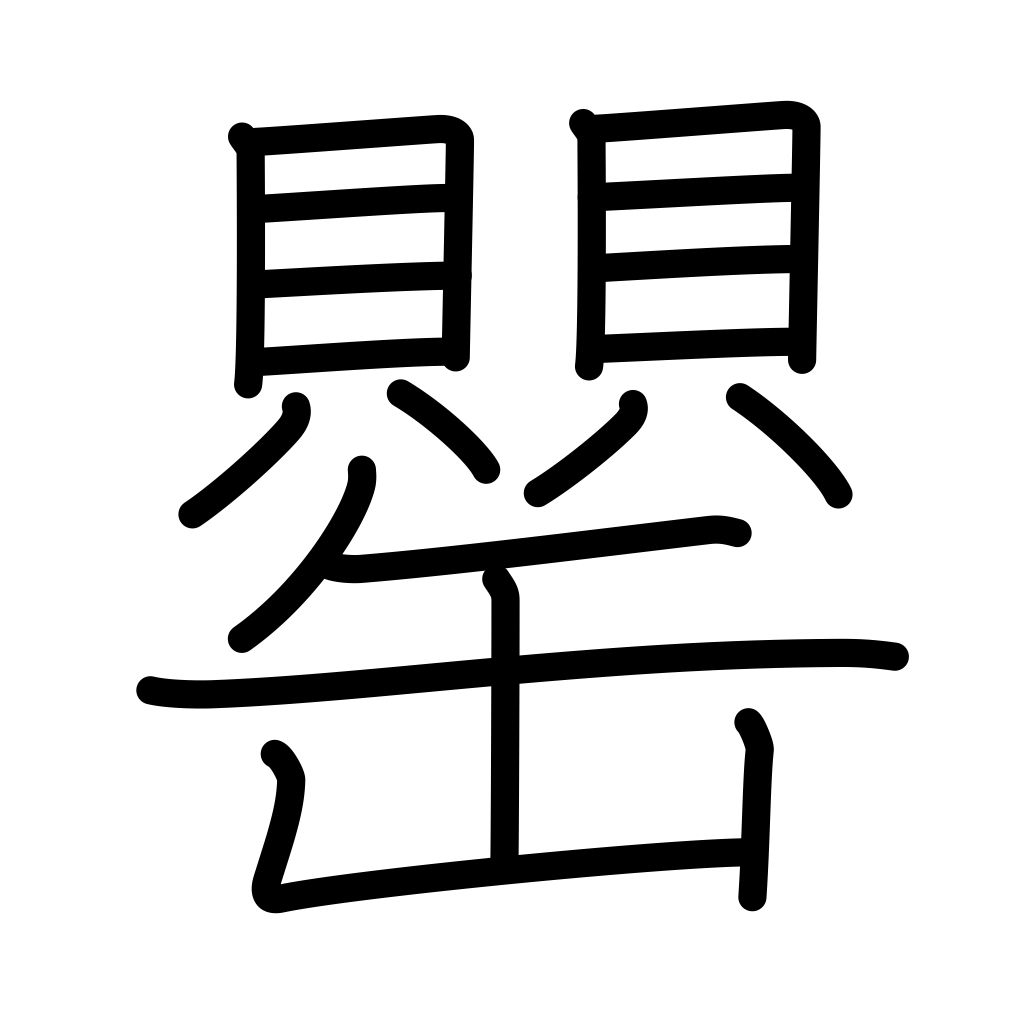
Meaning: vase